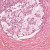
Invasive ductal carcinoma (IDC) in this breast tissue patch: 0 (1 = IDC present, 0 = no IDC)